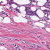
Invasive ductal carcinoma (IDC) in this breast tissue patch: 0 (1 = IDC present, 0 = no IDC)